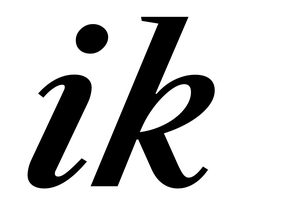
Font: LibreCaslonText-Italic_SemiBold_Italic